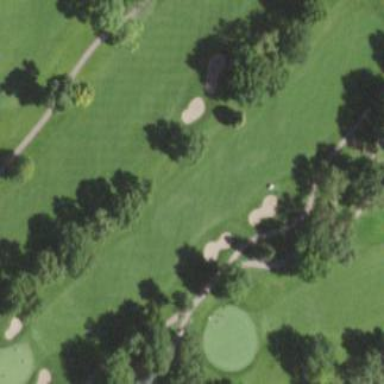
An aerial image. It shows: Golf fairway surrounded by grass.